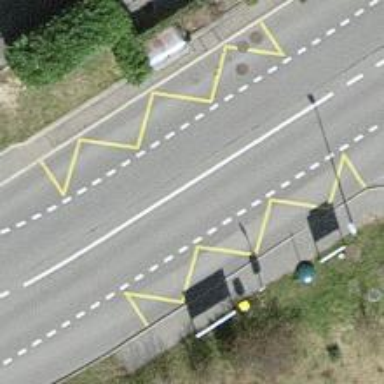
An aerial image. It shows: Bus stop with designated public transport stop position.